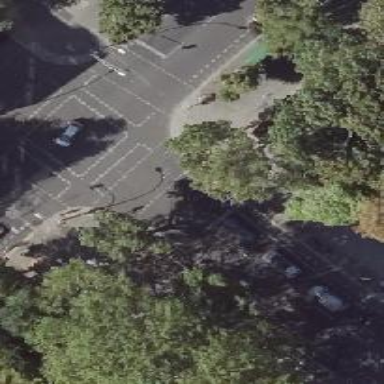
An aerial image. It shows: Tertiary road with asphalt surface. There is separate sidewalk and exclusive cycle lane on both sides of the road. No stopping parking condition is indicated.